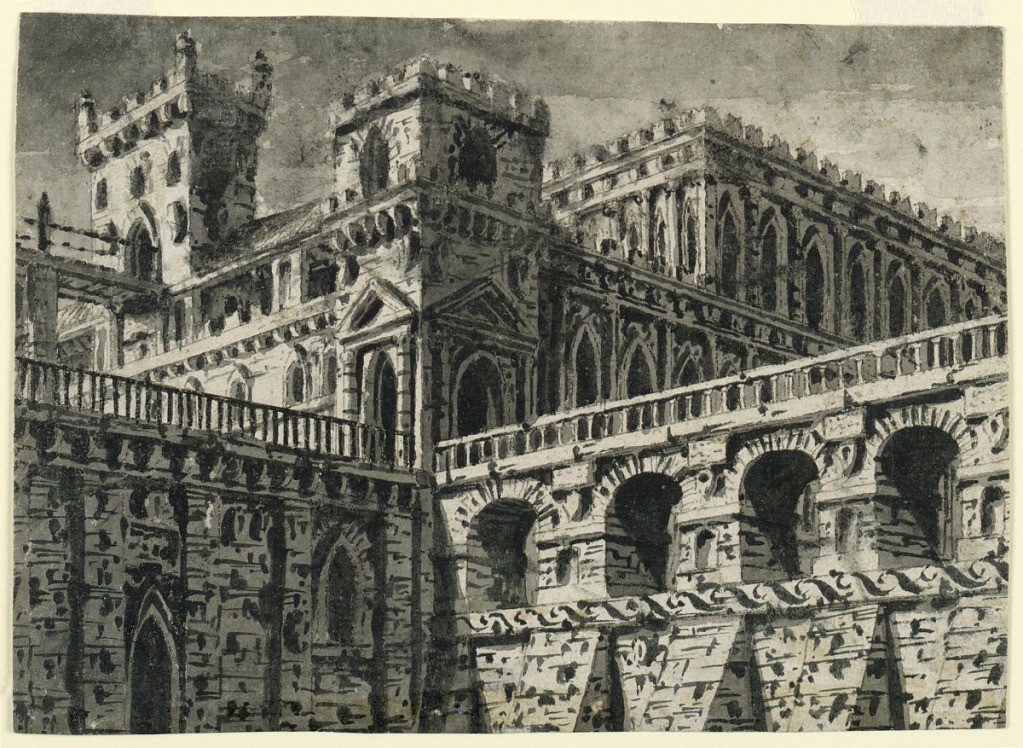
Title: Stage Design, Gothic Castle
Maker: Pasquale Canna, Italian, active 18th century
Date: early 19th century
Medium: Pen and black ink, brush and gray and black wash on laid paper
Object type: Drawing
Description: Horizontal rectangle. Gothic castle on high substructure, with bride leading into it.